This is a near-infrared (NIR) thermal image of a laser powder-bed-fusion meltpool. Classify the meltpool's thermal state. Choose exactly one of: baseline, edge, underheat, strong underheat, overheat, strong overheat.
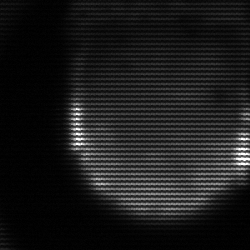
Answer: edge